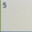
Piece: xx